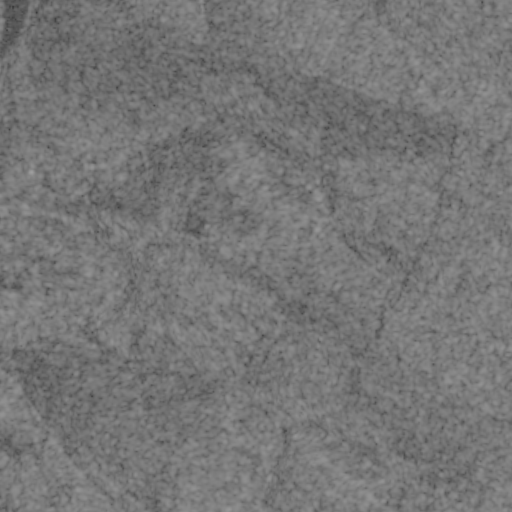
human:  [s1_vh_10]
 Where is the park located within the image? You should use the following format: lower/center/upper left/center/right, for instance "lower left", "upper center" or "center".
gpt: The park is located in the center left of the image.
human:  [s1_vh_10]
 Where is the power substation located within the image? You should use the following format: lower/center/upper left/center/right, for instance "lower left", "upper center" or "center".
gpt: The power substation is located in the center left of the image.
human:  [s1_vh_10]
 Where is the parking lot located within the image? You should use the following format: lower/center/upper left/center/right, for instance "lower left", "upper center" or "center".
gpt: There is no parking lot in the image.

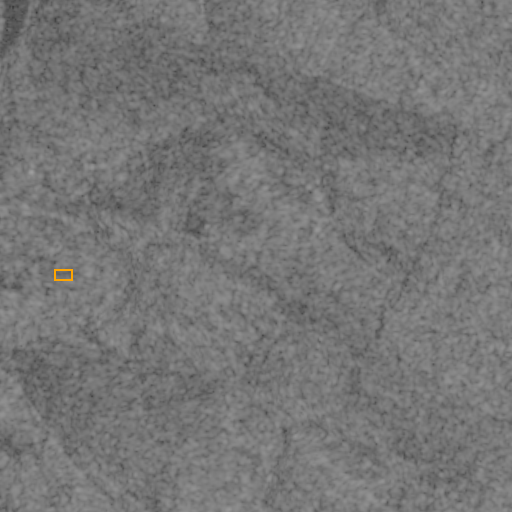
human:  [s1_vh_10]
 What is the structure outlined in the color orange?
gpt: The structure outlined in orange is a park.
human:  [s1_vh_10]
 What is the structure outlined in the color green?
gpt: There is no green outline.